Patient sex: F
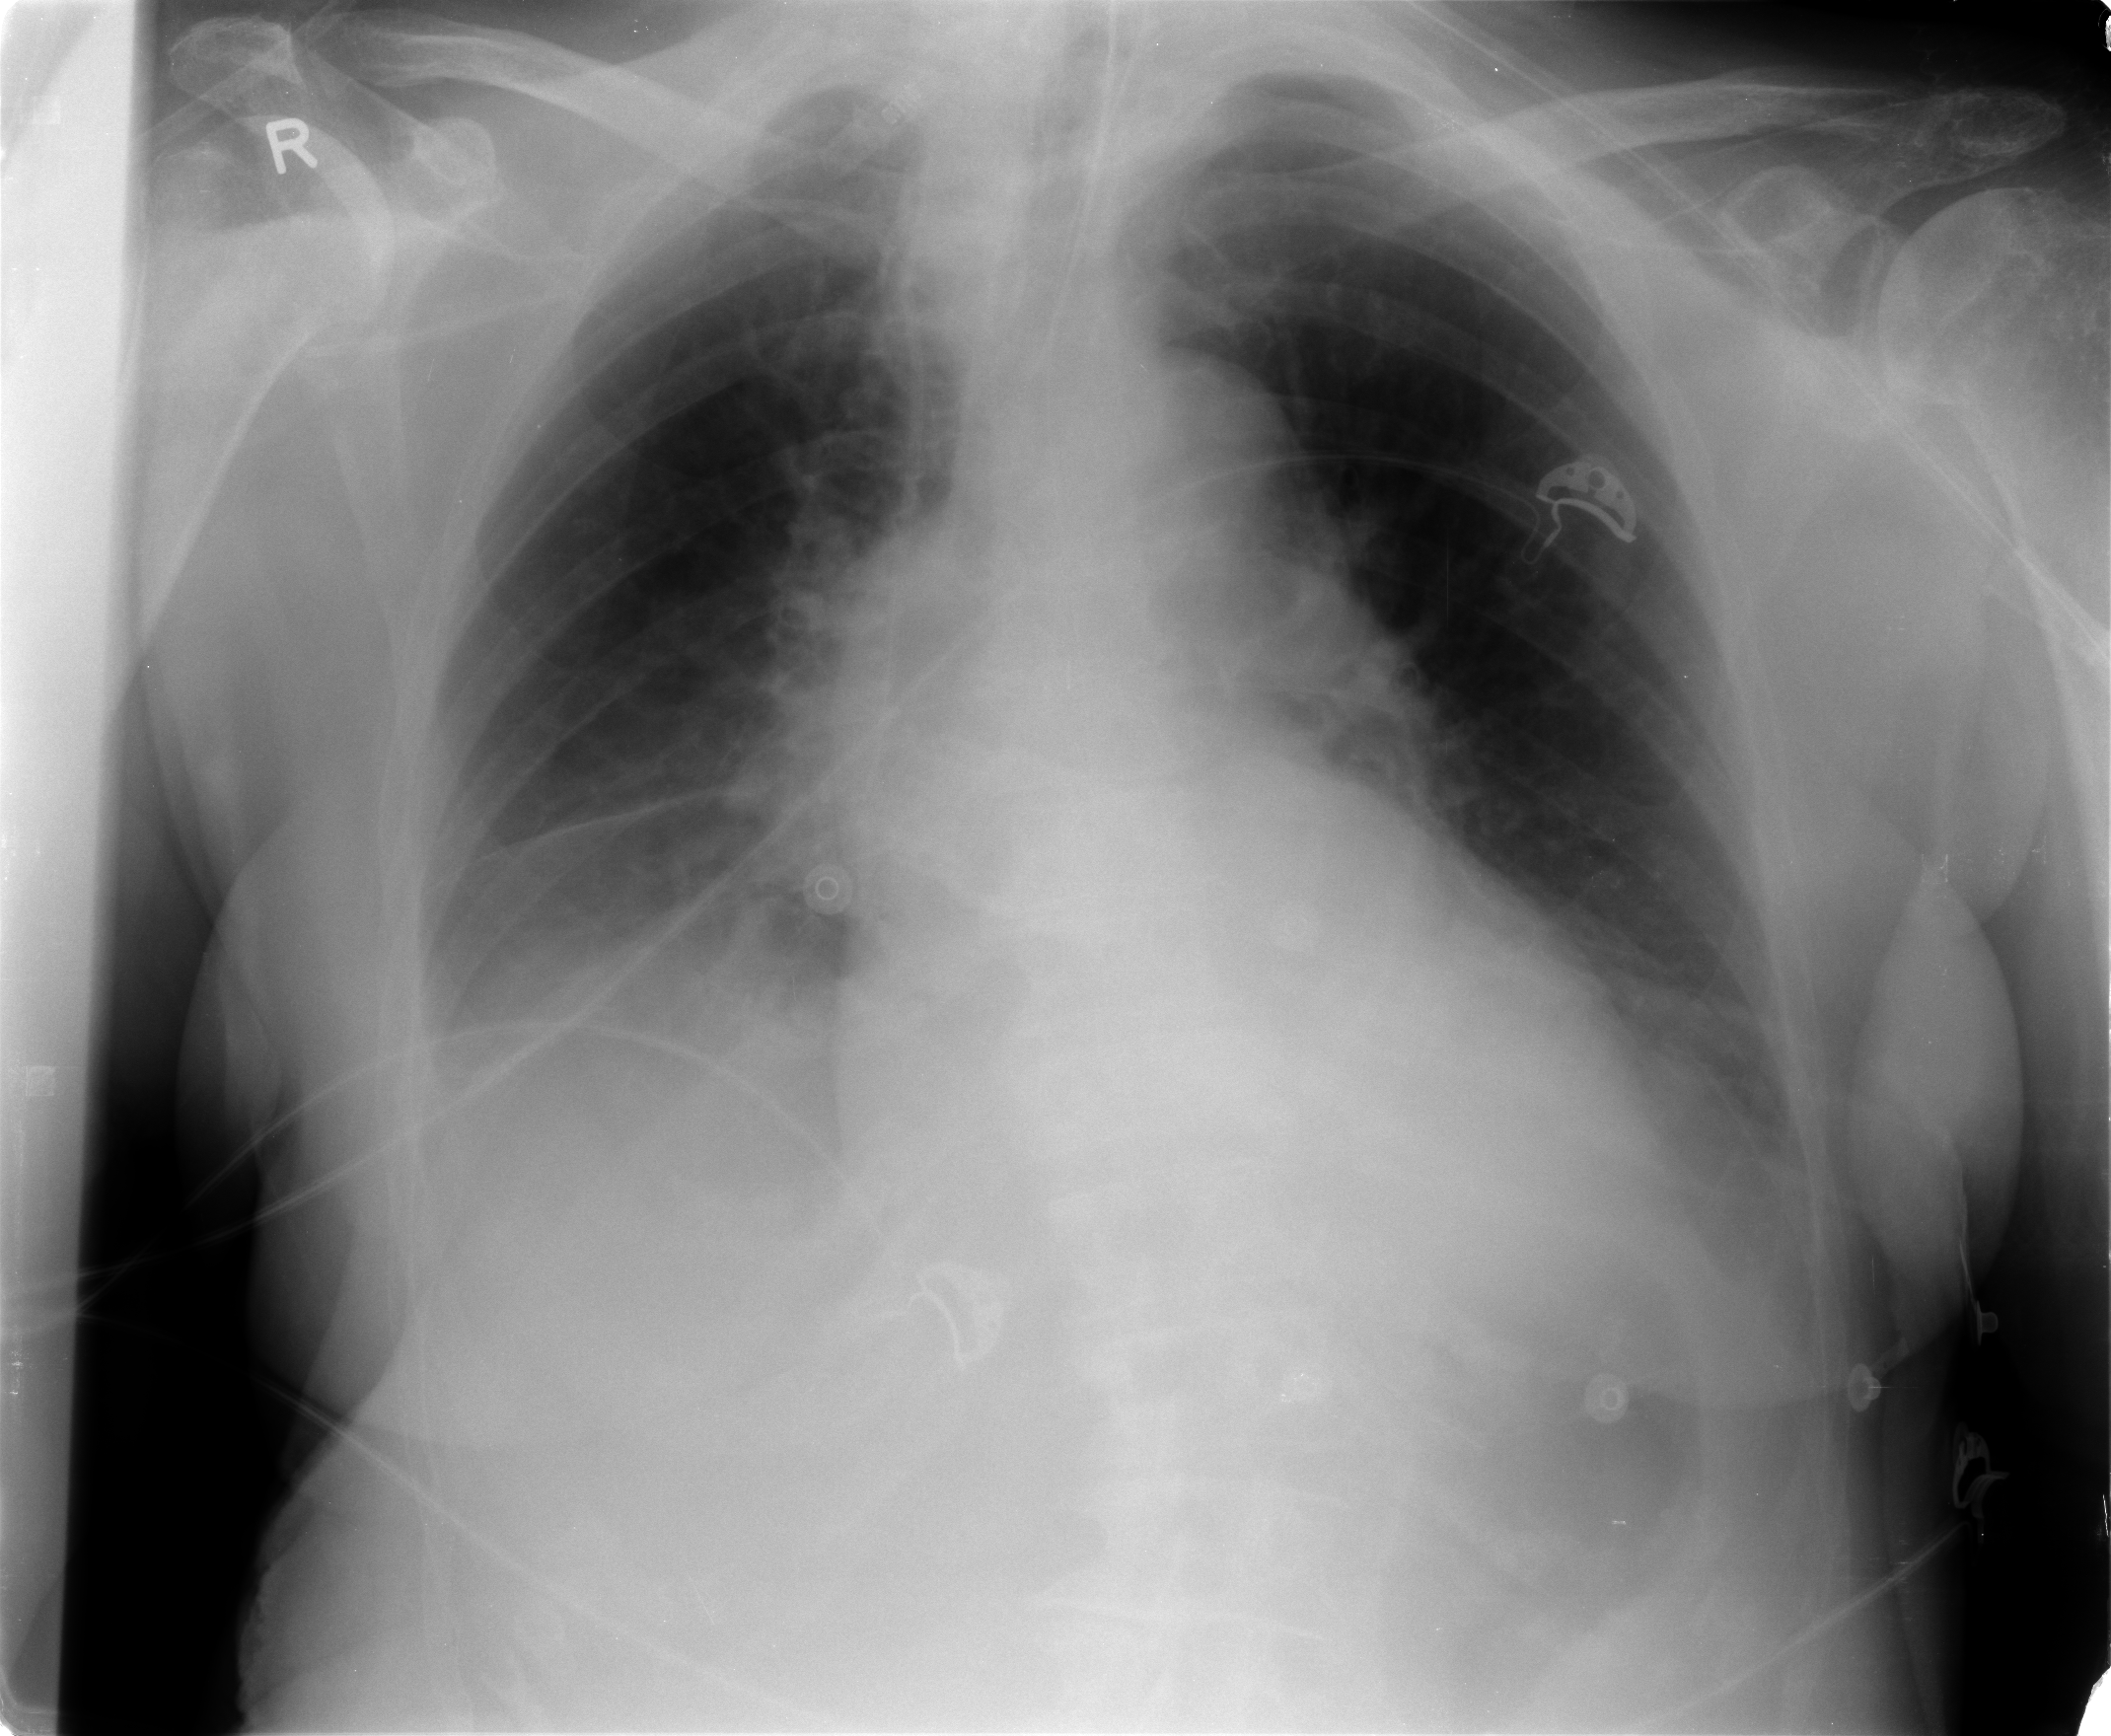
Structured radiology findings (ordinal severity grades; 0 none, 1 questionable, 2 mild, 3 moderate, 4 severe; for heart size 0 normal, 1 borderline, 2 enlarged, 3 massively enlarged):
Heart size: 2
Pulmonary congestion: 1
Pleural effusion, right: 2
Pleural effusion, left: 2
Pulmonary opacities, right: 0
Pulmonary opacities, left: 0
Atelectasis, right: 2
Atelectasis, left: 2